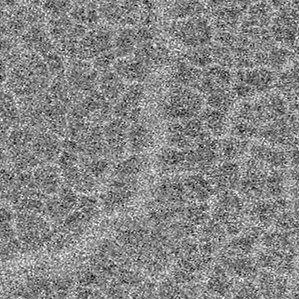
Label: frost